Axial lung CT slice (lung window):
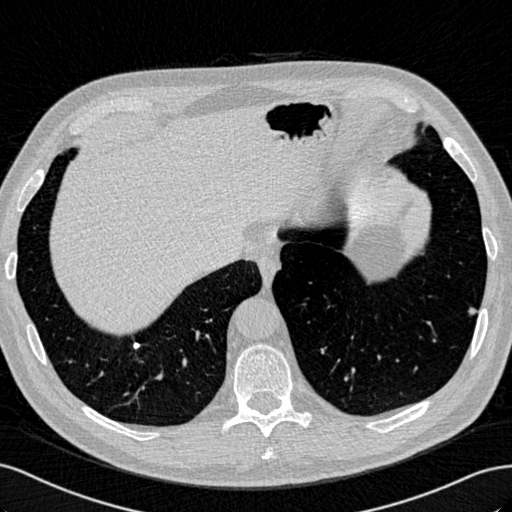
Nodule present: yes
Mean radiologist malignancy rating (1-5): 3